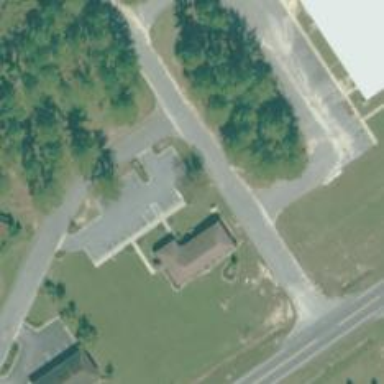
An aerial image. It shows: Healthcare clinic.